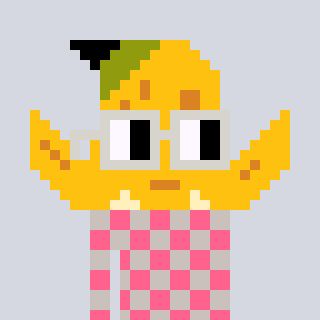
a pixel art character with square light gray glasses, a banana-shaped head and a foggrey-colored body on a cool background